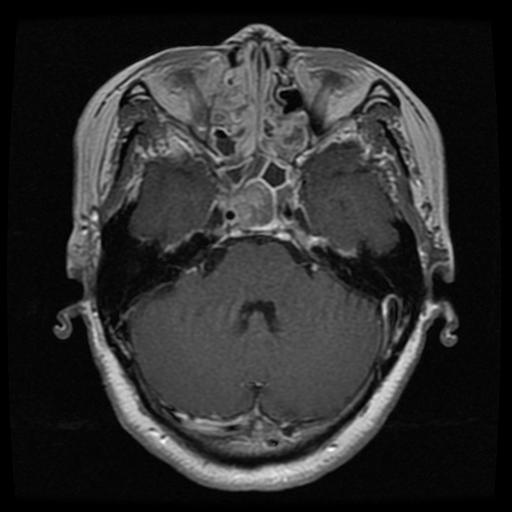
Label: pituitary